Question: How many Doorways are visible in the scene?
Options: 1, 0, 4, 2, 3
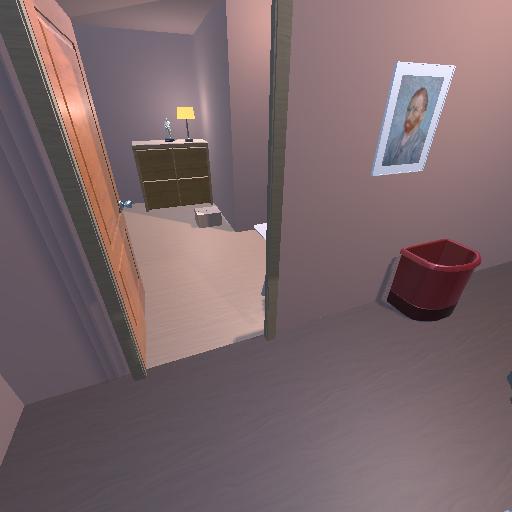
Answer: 1